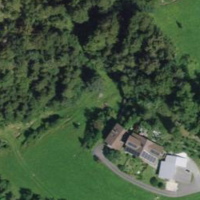
EUNIS habitat code: 44
Species observed at this site:
Lamium galeobdolon